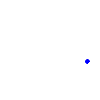
Particle: pion